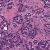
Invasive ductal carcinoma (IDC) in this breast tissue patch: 1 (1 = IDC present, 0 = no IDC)